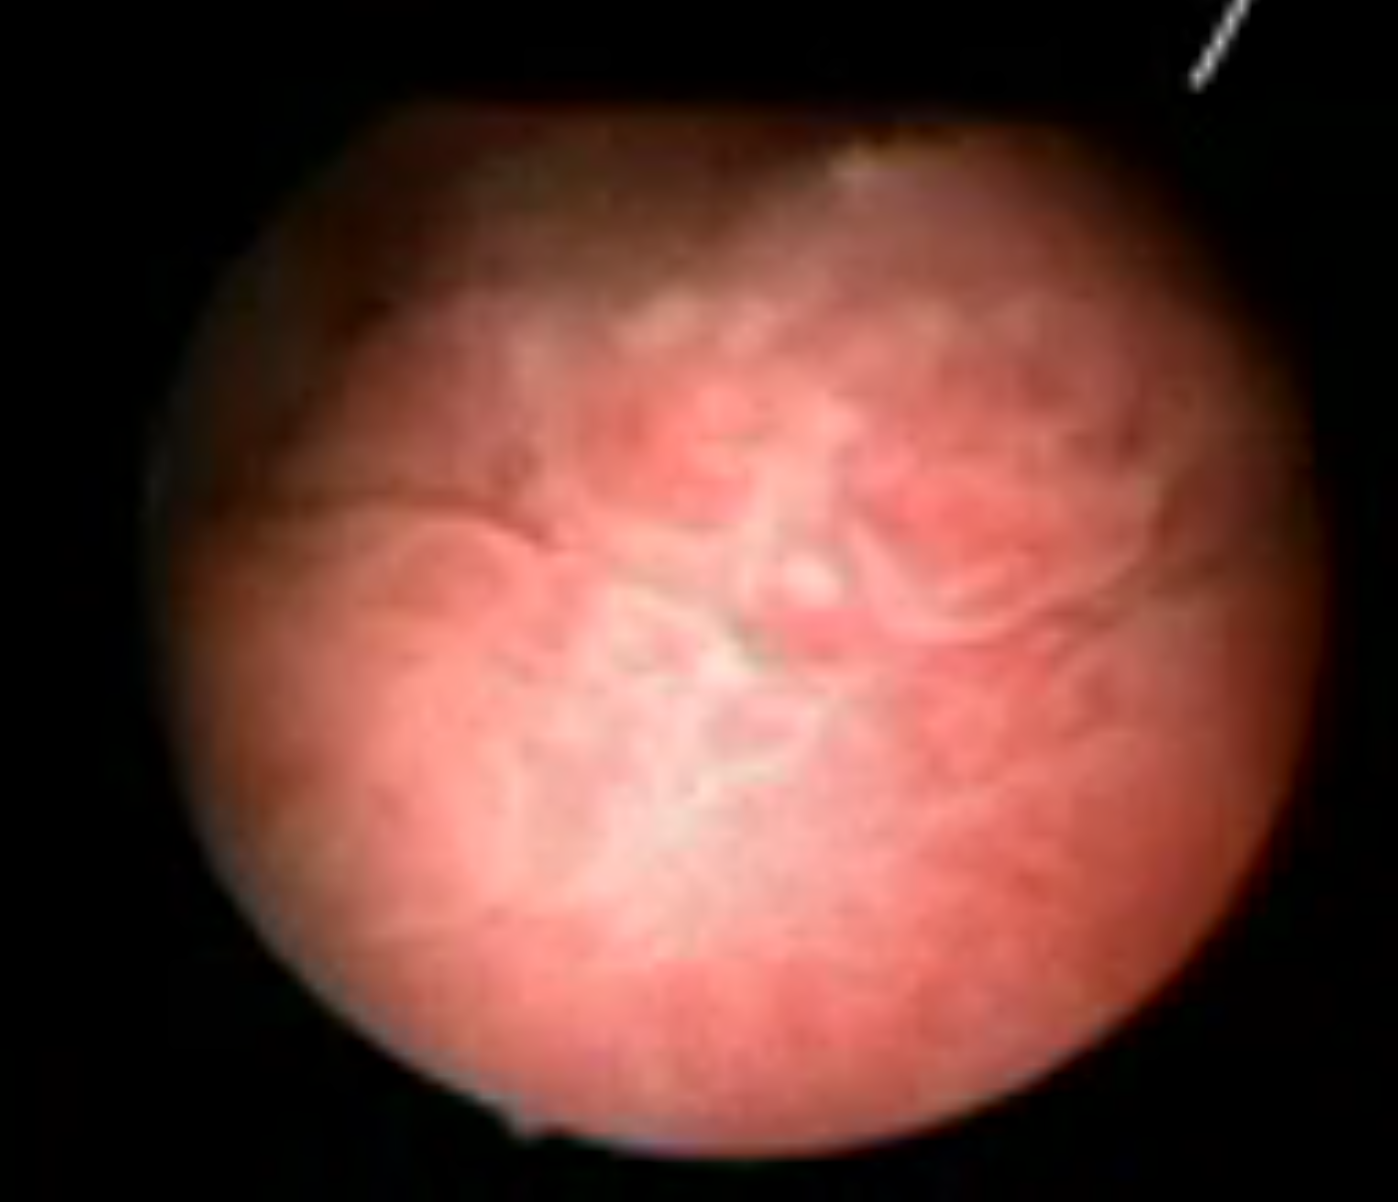
Modality: WLC
Class: Malignant
Subclass: HighGradePapillary
Lesion: L2
Stage: Ta
Morphology: Papillary
Bladder cancer association: Yes